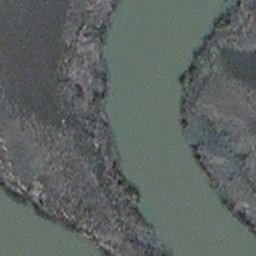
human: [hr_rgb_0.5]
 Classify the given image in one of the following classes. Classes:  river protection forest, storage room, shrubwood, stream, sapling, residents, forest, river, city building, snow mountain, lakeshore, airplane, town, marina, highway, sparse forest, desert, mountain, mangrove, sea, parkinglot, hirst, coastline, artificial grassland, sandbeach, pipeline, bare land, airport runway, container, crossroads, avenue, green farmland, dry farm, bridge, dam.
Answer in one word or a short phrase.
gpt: stream